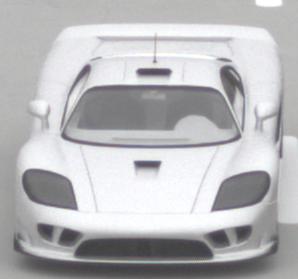
Make: Saleen
Model: S7
Detailed model: -
Model produced from: 2000
Model produced until: 2008
Doors: 2
Color: white
Road condition: dry road
Daytime: midday
Contrast: low contrast